Interaction volume radius: 10 \u00c5
Interaction volume height: 20 \u00c5
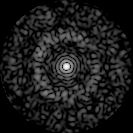
Disorder parameter: 0.8387